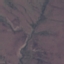
Land use / land cover: HerbaceousVegetation